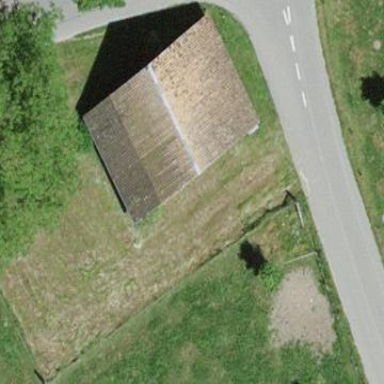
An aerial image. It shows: Rural barn.